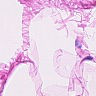
Metastatic tissue present: no